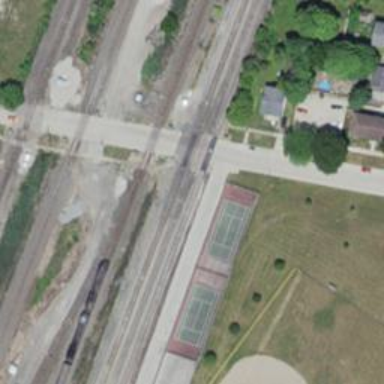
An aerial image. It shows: Level crossing with lights and saltire.